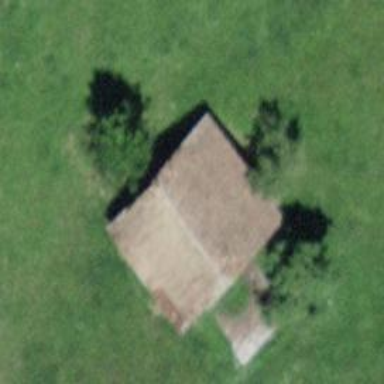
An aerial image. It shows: Rural barn.